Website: macys
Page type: account-selection
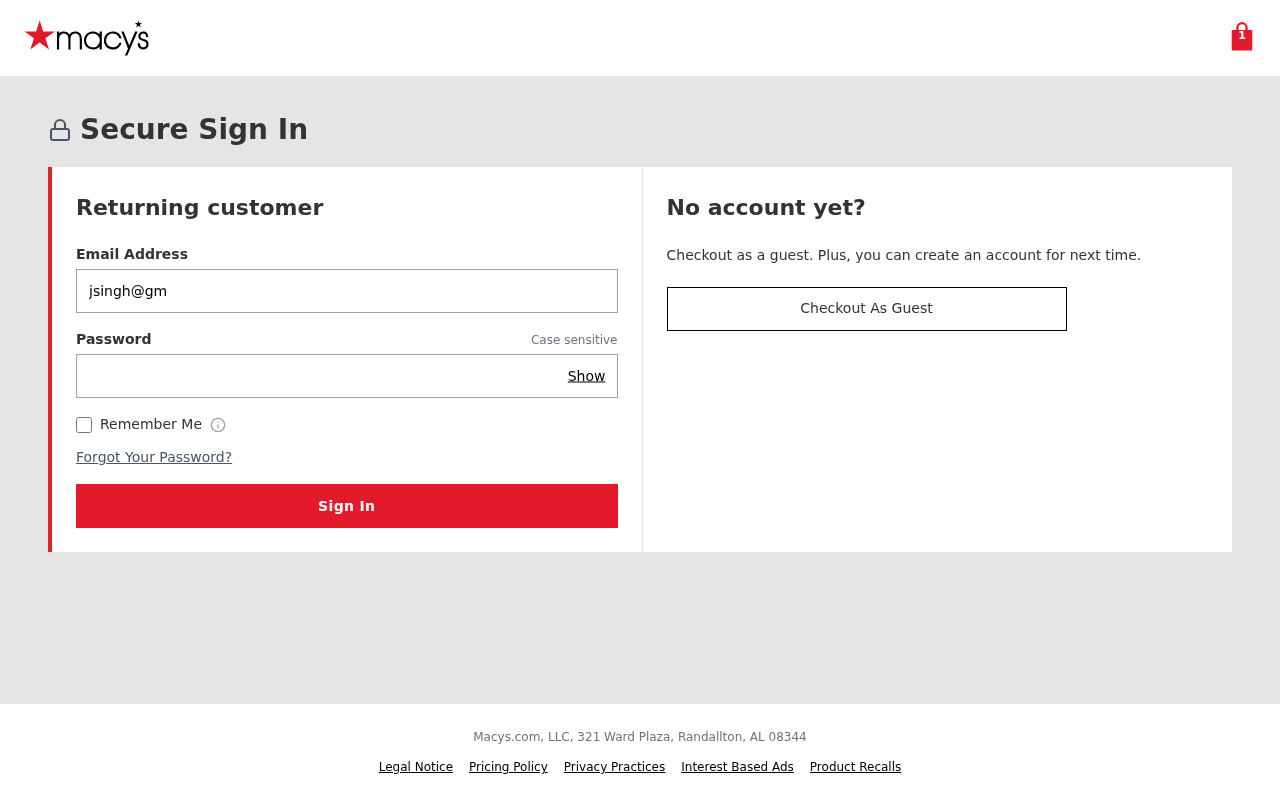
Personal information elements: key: PII_EMAIL
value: jsingh@gmail.com
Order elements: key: ORDER_NUM_ITEMS
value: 1